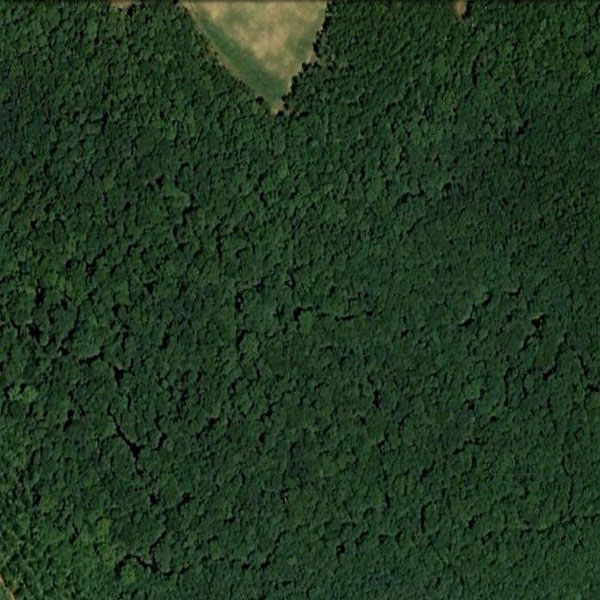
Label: Forest